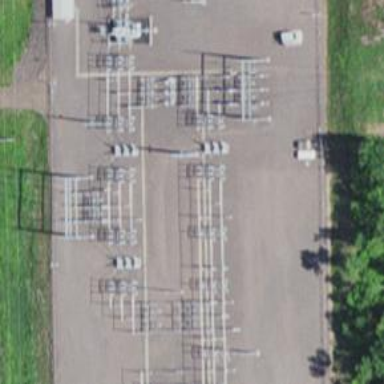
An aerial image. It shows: Switch for power supply.